Field crop: maize
Growth stage: 2
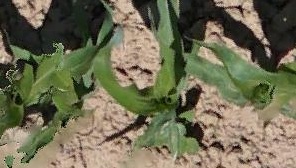
Species: maize